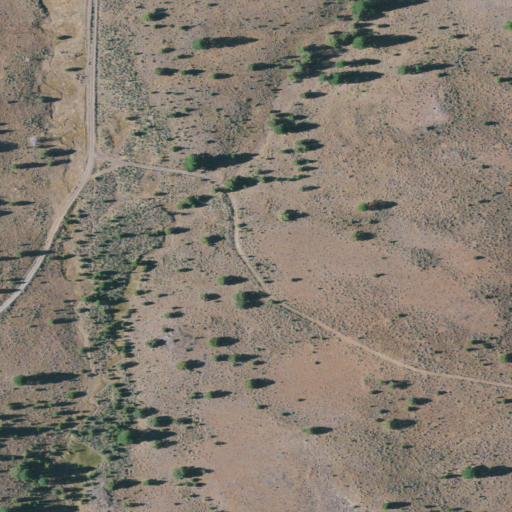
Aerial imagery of valley in Oregon named Tongue Gulch containing shrub and grassland